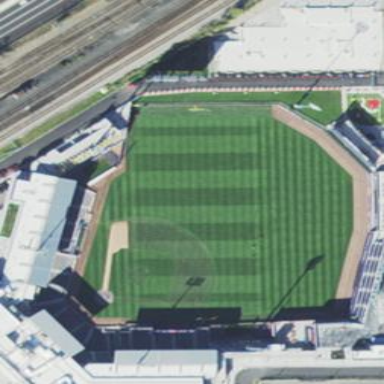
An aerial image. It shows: Baseball stadium for sports and leisure activities.